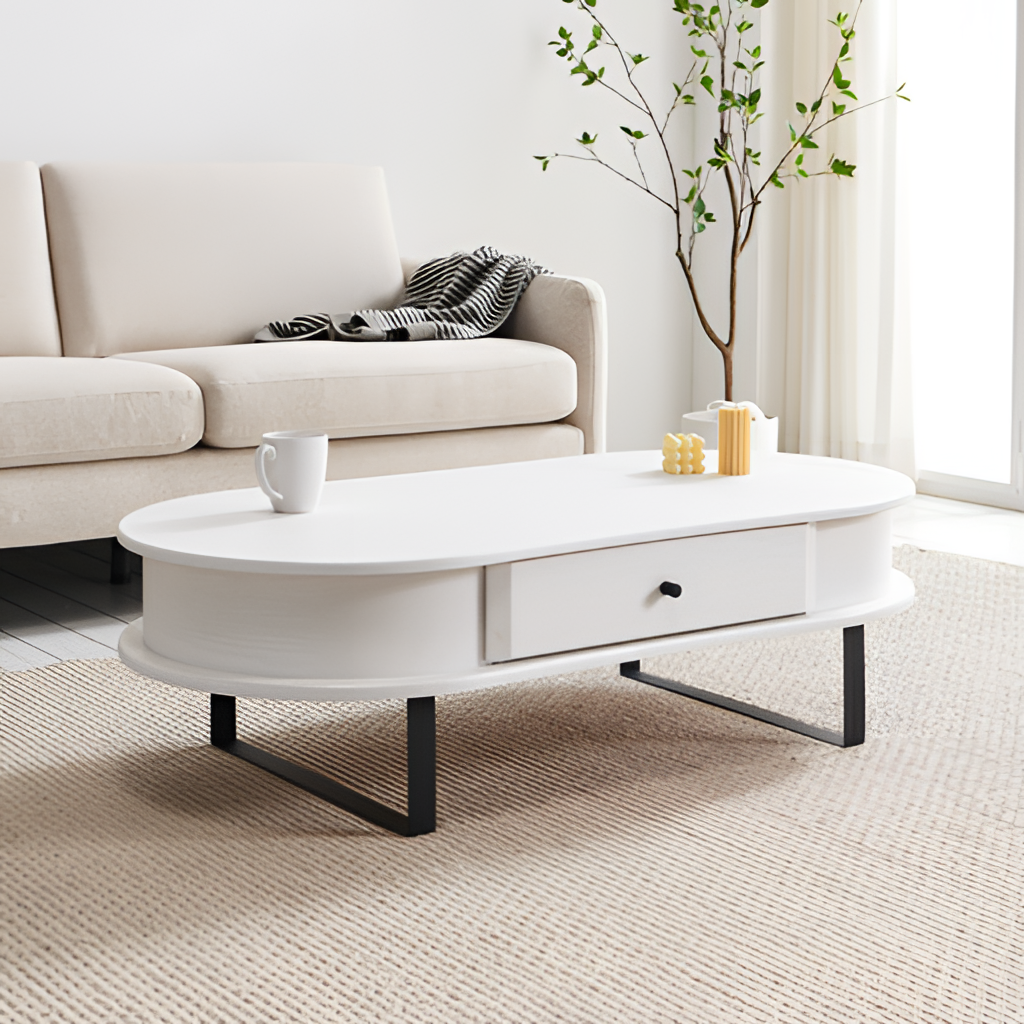
living room, white wood coffee table, minimalist, woven flooring, with striped pattern, white paint wallpaper, with solid pattern